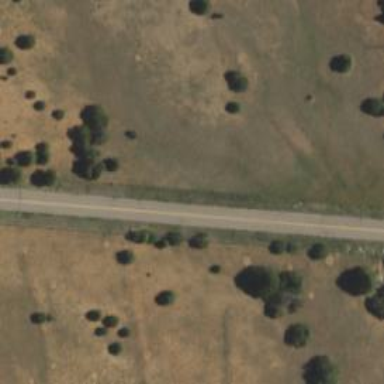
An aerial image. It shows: Tertiary road.